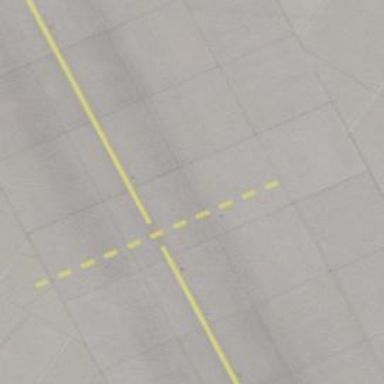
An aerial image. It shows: Image of taxiway at airport.